Question: What is the value of this measurement?
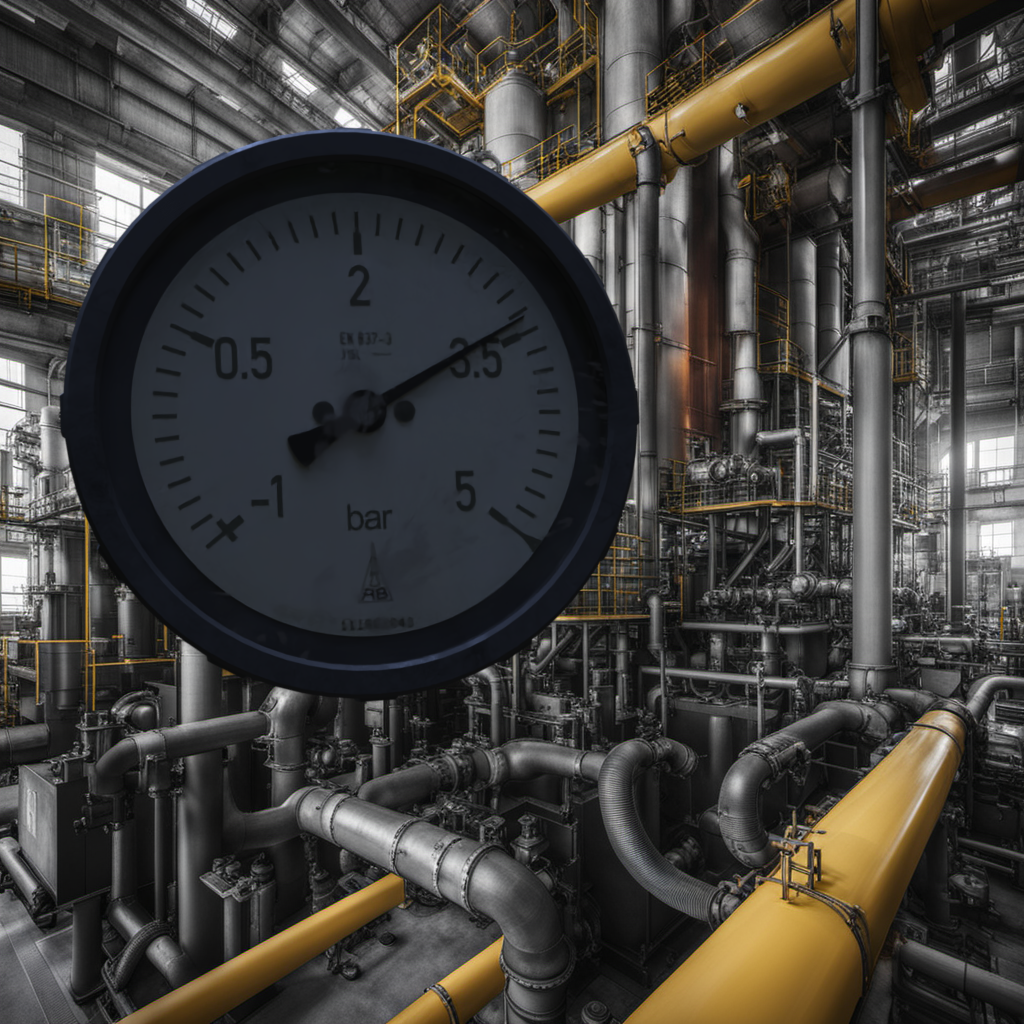
Answer: The result is 3.41
Question: What is the range of the measurement shown in the image?
Answer: The range is from -1 to 5
Question: What is the minimum and maximum value of the measurement shown in the image?
Answer: The minimum value is -1 and the maximum value is 5